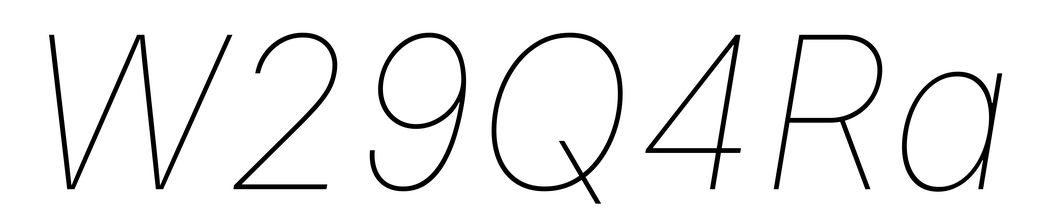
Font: Inter-Italic_Thin_Italic